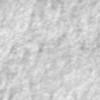
Label: no_change